Interaction volume radius: 5 \u00c5
Interaction volume height: 10 \u00c5
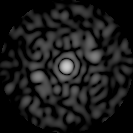
Disorder parameter: 0.8375